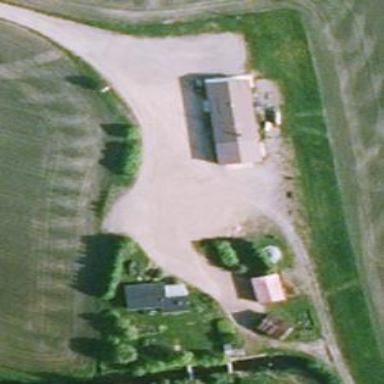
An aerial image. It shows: Farmyard area.